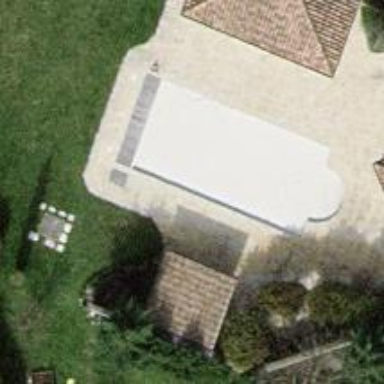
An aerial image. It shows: Swimming pool located in leisure land.